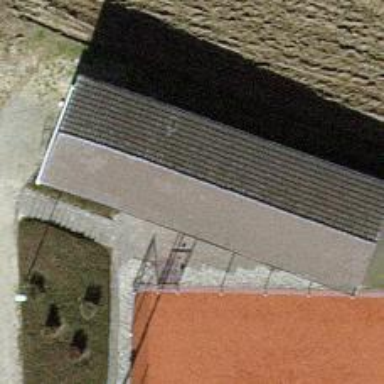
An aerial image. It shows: Tennis court.